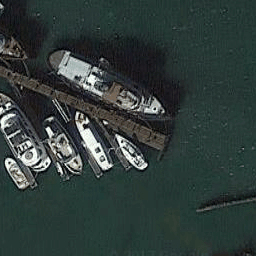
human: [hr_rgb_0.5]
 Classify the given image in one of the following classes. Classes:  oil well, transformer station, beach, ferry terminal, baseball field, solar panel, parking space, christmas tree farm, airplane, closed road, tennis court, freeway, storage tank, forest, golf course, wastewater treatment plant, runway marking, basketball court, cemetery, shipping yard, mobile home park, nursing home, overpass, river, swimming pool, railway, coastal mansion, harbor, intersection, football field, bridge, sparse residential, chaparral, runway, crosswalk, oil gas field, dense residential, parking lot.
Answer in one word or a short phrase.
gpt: harbor